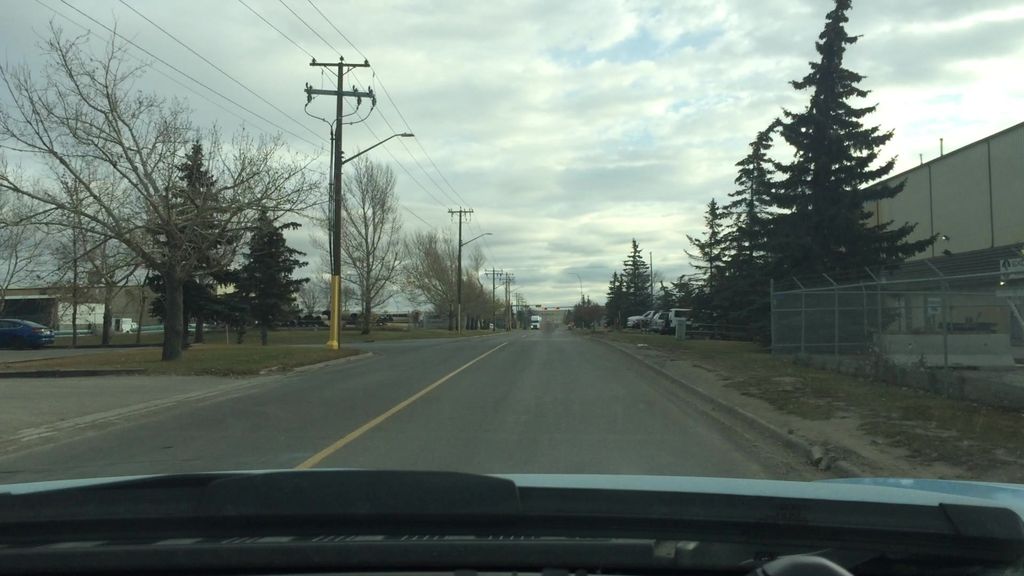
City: calgary